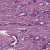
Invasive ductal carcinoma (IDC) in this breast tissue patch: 1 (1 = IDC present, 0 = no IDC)